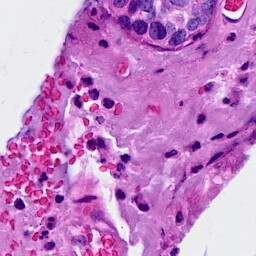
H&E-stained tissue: Breast